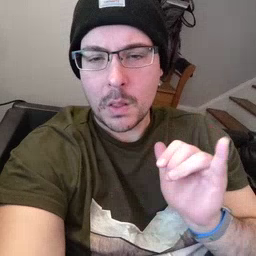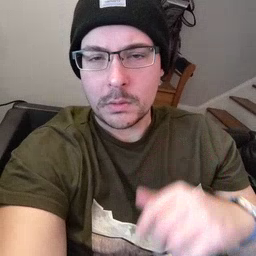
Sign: yellow